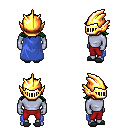
a pixel art fantasy rpg character, male body template, dark elf, purple skin, blue cape, red pants, green loose hair, gold helm, gray slippers, four views (front, back, left, right), 2x2 character sprite sheet, small pixel art, hard edges, no anti-aliasing